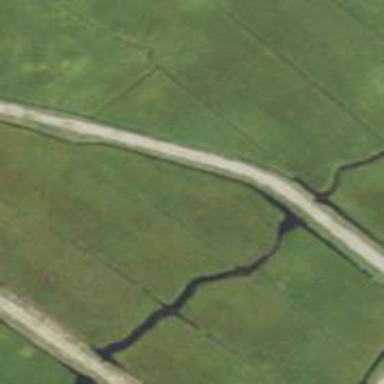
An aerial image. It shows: Farmland with wetland area.